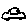
Label: car